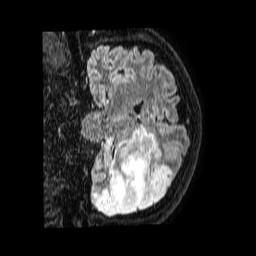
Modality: FLAIR
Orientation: coronal
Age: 46
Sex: male
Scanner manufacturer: philips
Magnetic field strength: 1.5 T
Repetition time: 4.8 s
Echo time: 0.3 s